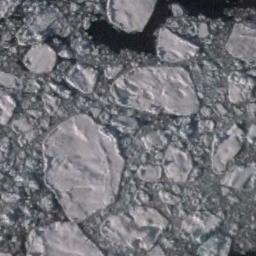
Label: sea_ice